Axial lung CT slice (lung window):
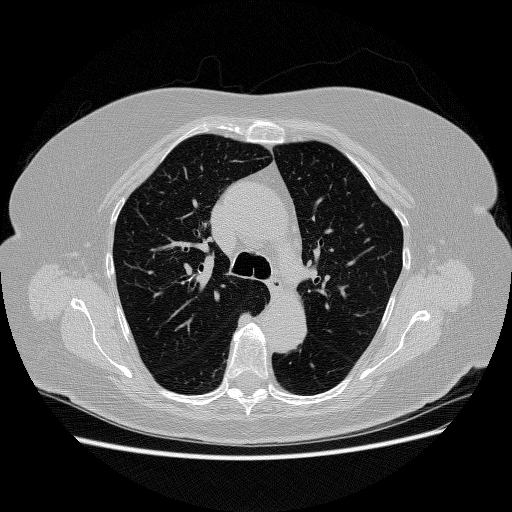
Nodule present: no